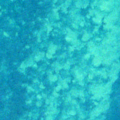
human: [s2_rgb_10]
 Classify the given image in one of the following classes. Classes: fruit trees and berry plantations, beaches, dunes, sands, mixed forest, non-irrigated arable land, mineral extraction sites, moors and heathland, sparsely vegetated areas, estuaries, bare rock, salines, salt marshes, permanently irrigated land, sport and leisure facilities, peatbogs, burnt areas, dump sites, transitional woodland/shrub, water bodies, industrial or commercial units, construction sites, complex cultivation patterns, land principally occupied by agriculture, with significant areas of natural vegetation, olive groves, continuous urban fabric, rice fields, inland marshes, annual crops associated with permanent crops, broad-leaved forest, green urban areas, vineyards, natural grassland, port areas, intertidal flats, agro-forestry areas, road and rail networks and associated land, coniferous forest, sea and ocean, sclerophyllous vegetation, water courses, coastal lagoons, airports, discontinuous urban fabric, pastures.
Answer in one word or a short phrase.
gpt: sea and ocean